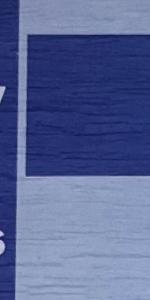
Label: Empty